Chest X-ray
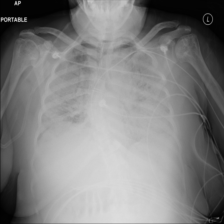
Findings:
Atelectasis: negative
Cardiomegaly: negative
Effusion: negative
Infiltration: negative
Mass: negative
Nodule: negative
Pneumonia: negative
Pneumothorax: negative
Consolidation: negative
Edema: negative
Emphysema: negative
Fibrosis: negative
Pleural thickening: negative
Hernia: negative